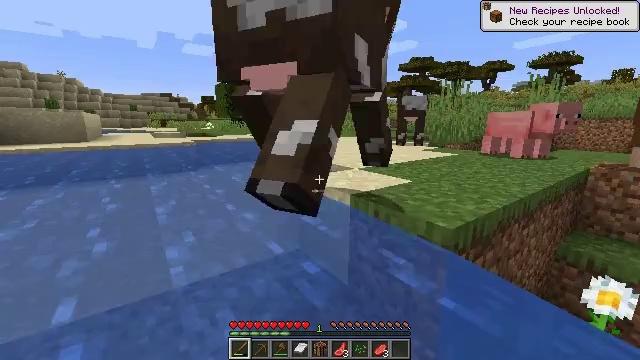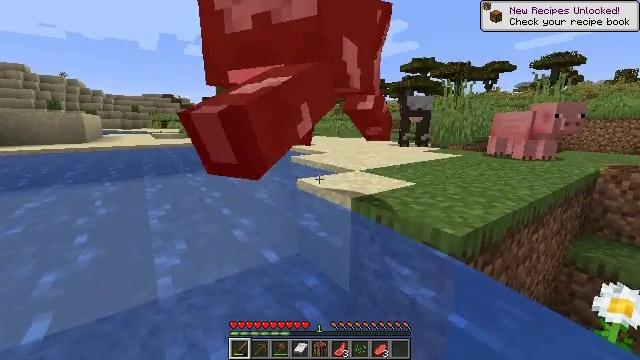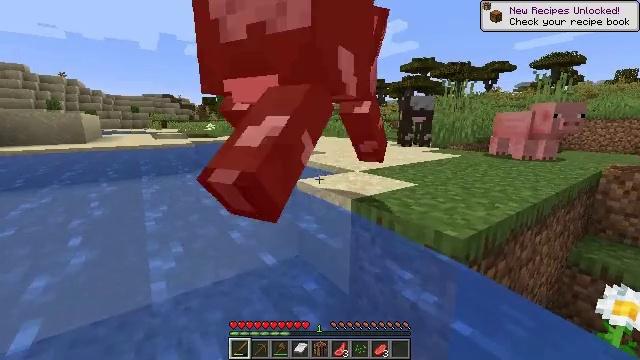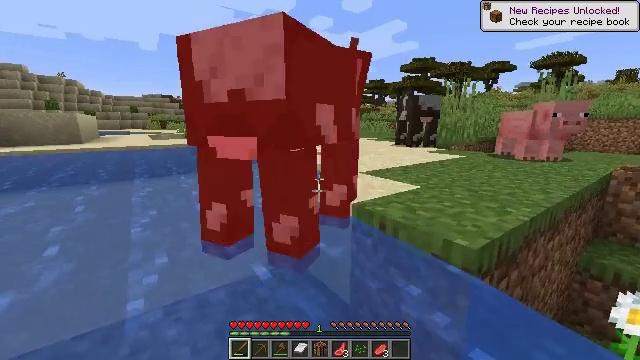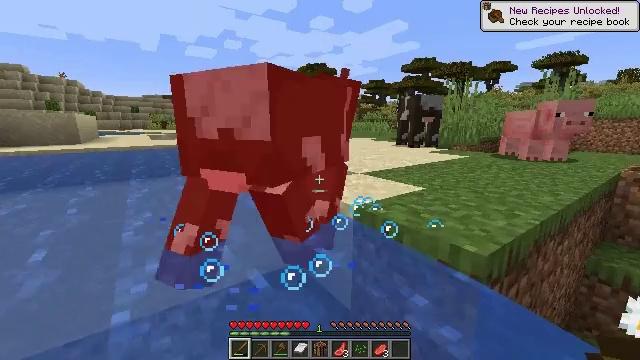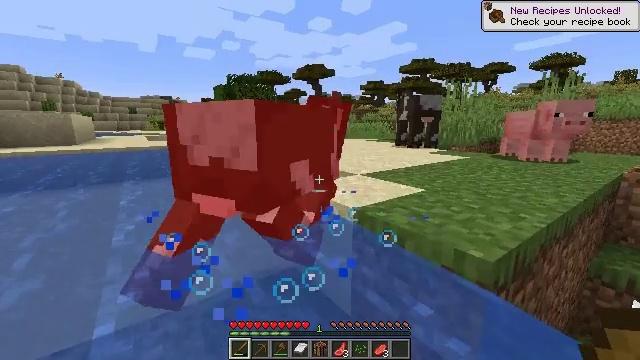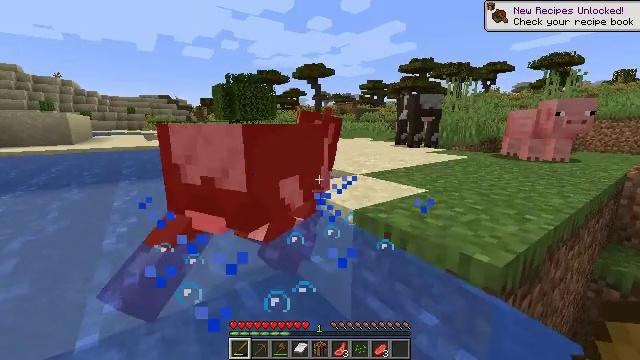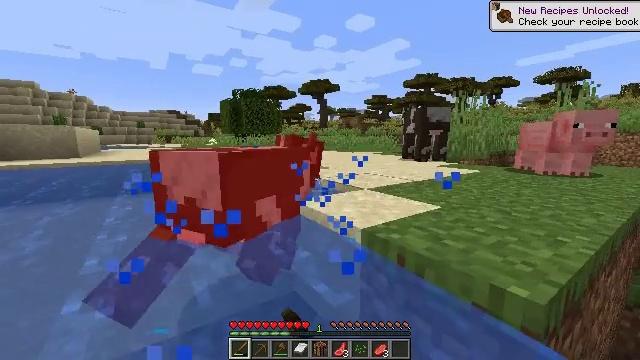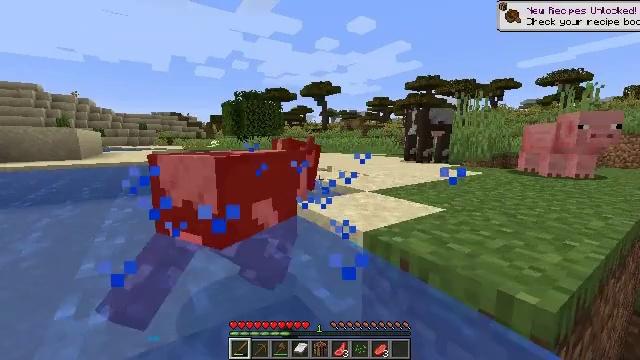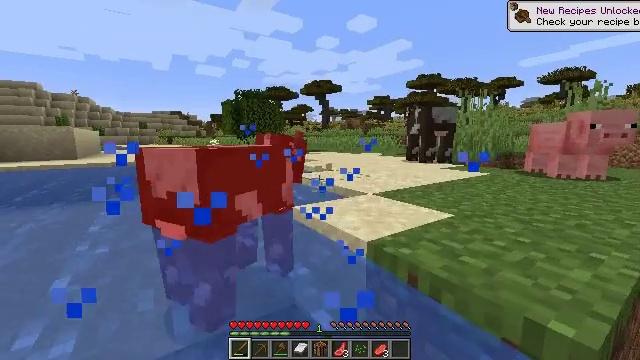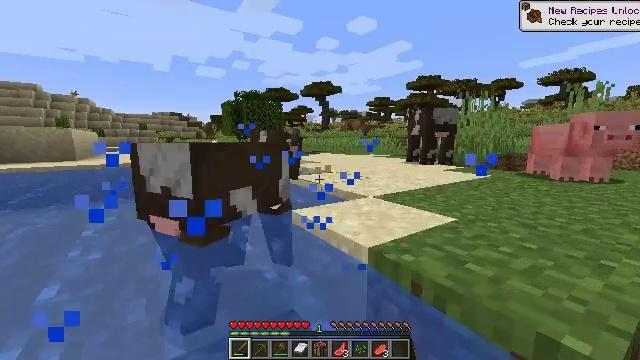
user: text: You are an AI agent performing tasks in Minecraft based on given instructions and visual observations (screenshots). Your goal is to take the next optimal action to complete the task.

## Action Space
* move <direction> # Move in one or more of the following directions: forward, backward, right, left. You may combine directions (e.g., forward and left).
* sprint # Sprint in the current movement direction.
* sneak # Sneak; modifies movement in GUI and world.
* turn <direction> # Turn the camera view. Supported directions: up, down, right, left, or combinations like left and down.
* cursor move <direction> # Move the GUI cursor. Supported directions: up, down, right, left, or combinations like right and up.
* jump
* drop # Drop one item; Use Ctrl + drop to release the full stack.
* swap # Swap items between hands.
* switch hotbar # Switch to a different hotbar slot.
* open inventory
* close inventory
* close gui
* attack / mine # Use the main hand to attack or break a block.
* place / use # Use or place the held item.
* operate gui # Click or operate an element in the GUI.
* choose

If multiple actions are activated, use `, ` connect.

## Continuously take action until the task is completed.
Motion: motion action
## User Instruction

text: Kill the cow.
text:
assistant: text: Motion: move forward, attack / mine
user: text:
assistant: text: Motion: move forward, attack / mine
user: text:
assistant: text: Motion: move forward, attack / mine
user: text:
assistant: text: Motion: move forward, attack / mine
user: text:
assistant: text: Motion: move forward
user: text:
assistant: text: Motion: move forward, attack / mine
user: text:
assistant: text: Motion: move forward, turn left and up, attack / mine
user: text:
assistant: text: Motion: move forward, attack / mine
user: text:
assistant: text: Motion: move forward, attack / mine
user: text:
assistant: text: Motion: move forward, attack / mine
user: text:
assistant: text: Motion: no_op